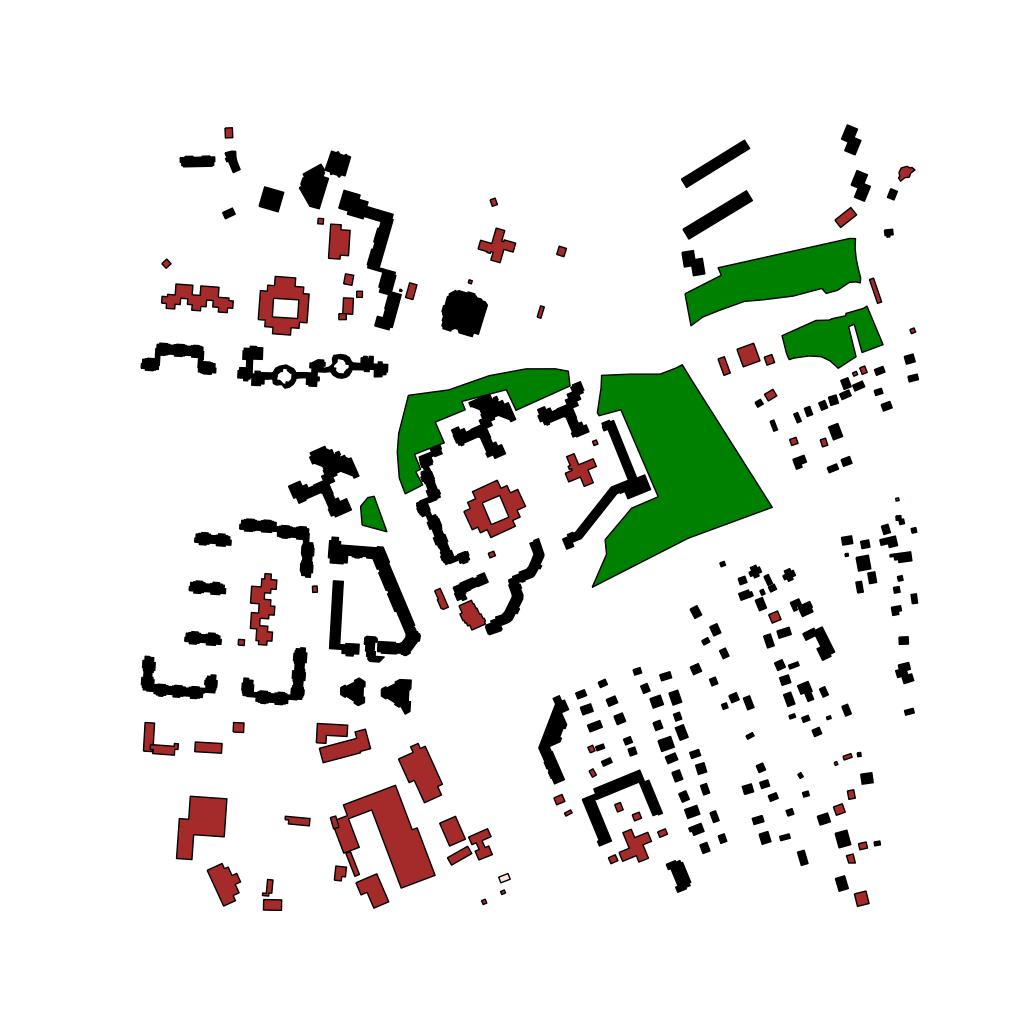
Tags: overhead vector_map, business, industrial, recreation, residential, transport, modern, soviet, high_rise, individual_rise, low_rise, medium_rise, density_1, Building, Facility, Gas, Park, 1.0 km²